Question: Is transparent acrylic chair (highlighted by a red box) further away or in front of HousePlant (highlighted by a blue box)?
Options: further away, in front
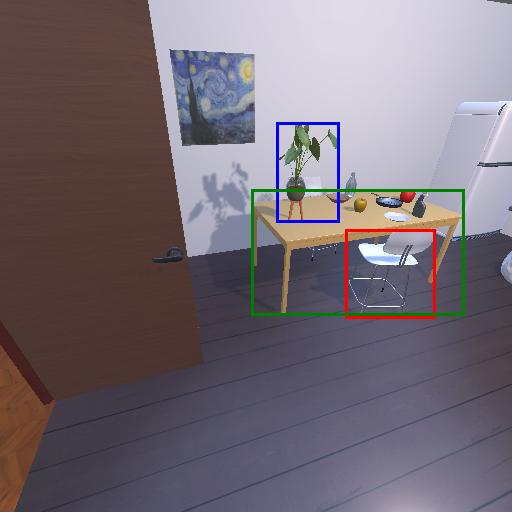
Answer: further away